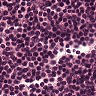
Metastatic tissue present: no